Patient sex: M
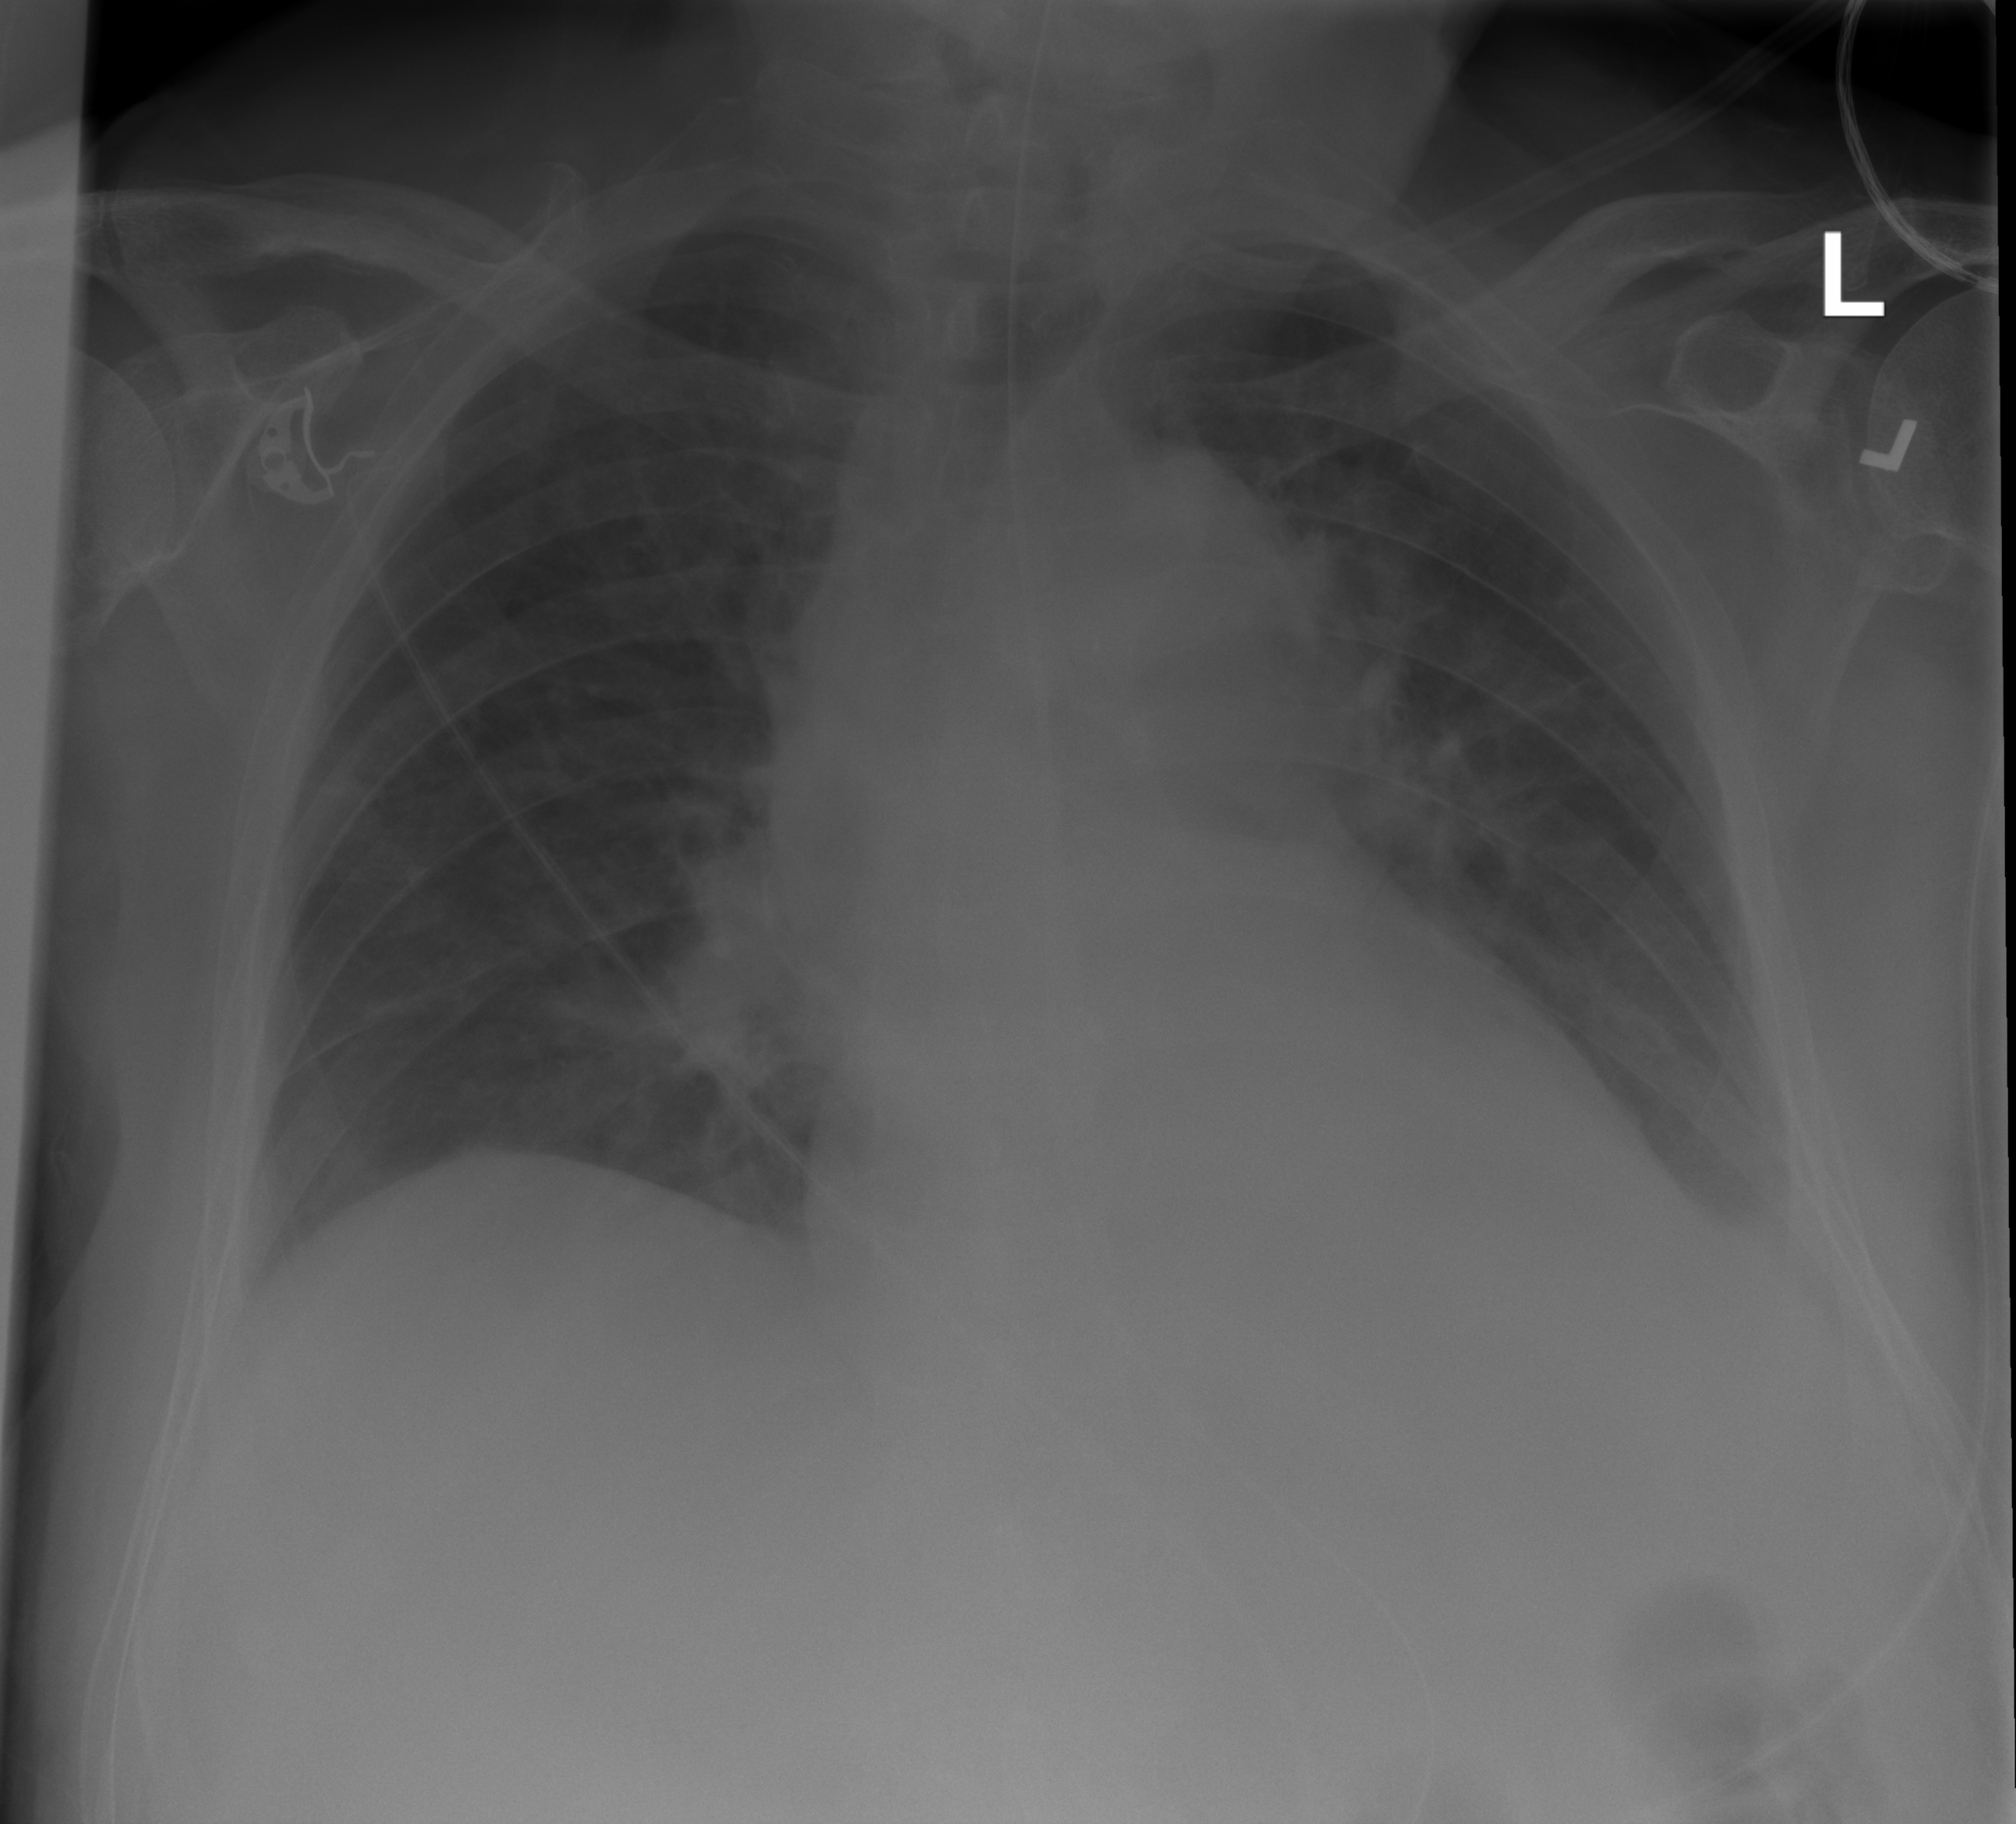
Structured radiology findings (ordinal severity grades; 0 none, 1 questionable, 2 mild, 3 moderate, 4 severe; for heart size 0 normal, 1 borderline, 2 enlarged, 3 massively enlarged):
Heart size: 2
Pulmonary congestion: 0
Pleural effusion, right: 0
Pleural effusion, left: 2
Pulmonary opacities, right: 0
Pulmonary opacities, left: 0
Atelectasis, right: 0
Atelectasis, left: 2